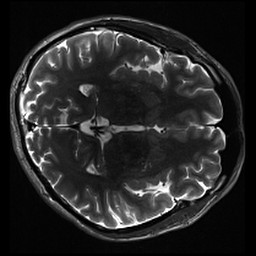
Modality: inplaneT2
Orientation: axial